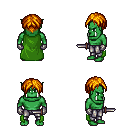
a pixel art fantasy rpg character, male body template, orc, green skin, green cape, metal pants, dark blonde parted hairstyle, metal gloves, dagger, four views (front, back, left, right), 2x2 character sprite sheet, small pixel art, hard edges, no anti-aliasing